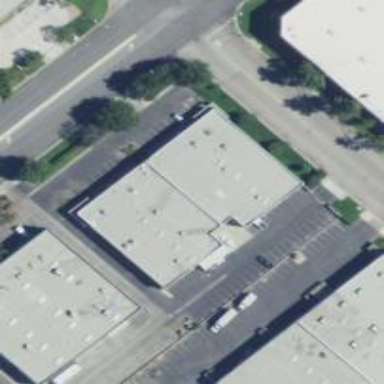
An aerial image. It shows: Industrial building.